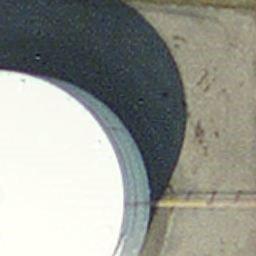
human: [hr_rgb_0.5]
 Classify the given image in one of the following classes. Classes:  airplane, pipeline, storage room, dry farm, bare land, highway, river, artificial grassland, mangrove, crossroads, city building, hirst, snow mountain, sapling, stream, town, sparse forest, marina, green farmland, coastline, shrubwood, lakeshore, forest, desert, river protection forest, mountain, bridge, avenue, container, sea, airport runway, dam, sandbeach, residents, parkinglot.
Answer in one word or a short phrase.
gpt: storage room